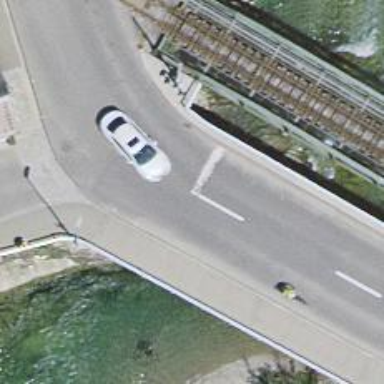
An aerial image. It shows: Tertiary road passing over bridge.